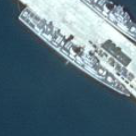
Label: cruiser